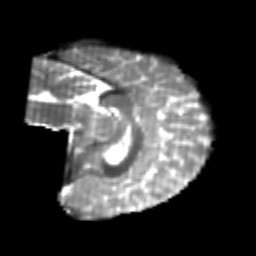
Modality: T2w
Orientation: sagittal
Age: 21
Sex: female
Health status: healthy
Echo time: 0.074 s